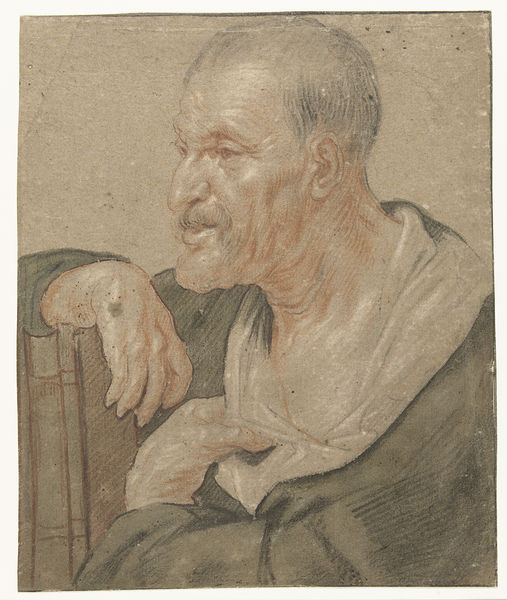
Titel: Schouderstuk van een evangelist, naar links
Künstler: Jacob (I) Jordaens
Standort: Amsterdam
Institution: Rijksmuseum
Schlagwörter: hand, mann, grün, braun, pastell, profil, zeichnung, alt, bart, falten, kragen, bildnis, portrait, porträt, schnäuzer, greifen, halbprofil, gwand